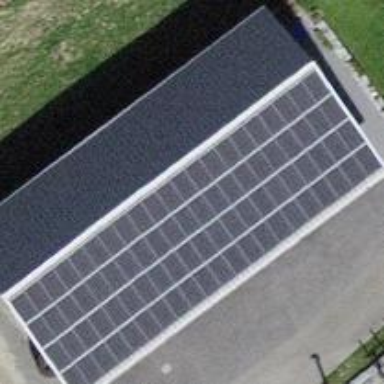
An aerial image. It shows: Solar power generator.